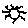
Label: sun